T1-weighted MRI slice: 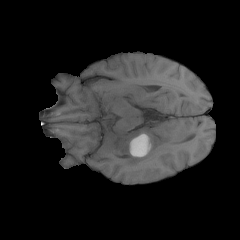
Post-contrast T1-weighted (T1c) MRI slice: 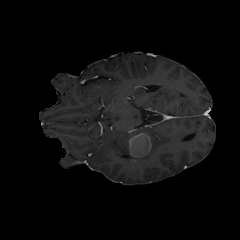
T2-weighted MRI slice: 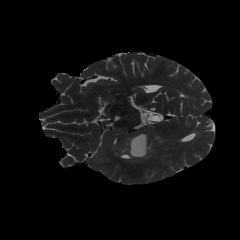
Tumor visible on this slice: yes